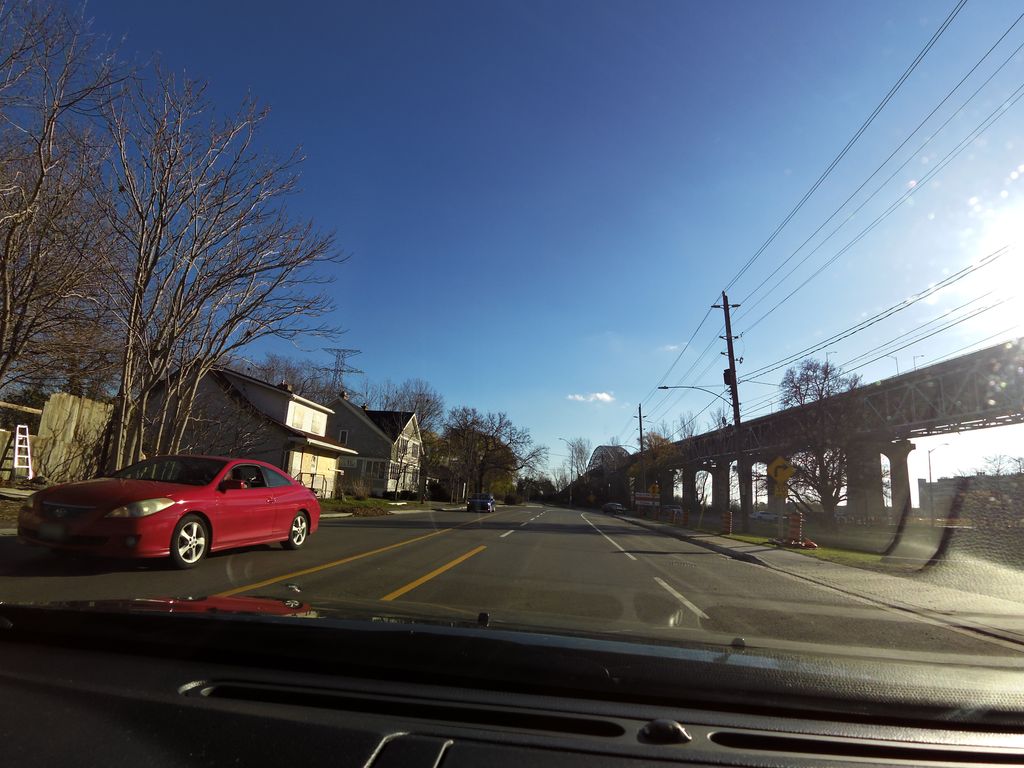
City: hamilton